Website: walmart
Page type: billing-address
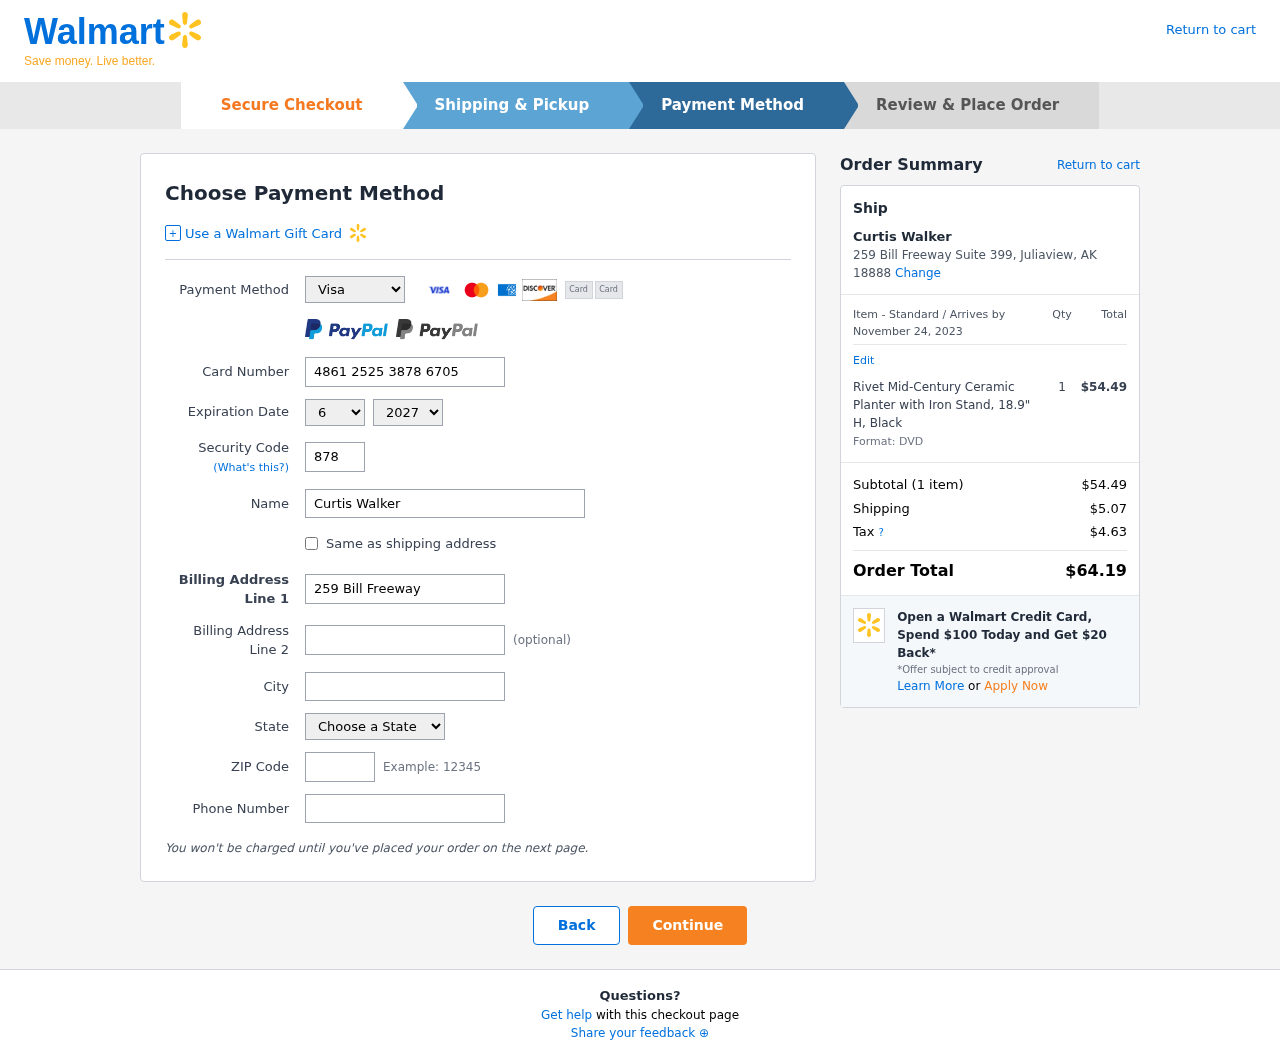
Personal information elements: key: PII_CARD_CVV
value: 878
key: PII_CARD_EXPIRY_MONTH
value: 06
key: PII_CARD_EXPIRY_YEAR
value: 27
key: PII_CARD_NUMBER
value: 4861 2525 3878 6705
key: PII_CARD_TYPE
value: Visa
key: PII_CITY
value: Juliaview
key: PII_CITY_STATE_ZIP
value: Juliaview, AK 18888
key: PII_FULLNAME
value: Curtis Walker
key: PII_PHONE
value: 7865529897
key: PII_POSTCODE
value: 18888
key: PII_STATE
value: Alaska
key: PII_STREET
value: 259 Bill Freeway Suite 399
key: PII_STREET2
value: Apt. 136
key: PII_FULLNAME2
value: Curtis Walker
Product elements: key: PRODUCT1_NAME
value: Rivet Mid-Century Ceramic Planter with Iron Stand, 18.9" H, Black
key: PRODUCT1_PRICE
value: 54.49
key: PRODUCT1_QUANTITY
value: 1
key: PRODUCT1_DESC
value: Format: DVD
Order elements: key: ORDER_DELIVERY_DATE
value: November 24, 2023
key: ORDER_NUM_ITEMS
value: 1
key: ORDER_SUBTOTAL
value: $54.49
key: ORDER_SHIPPING_COST
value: $5.07
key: ORDER_TAX
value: $4.63
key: ORDER_TOTAL
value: $64.19